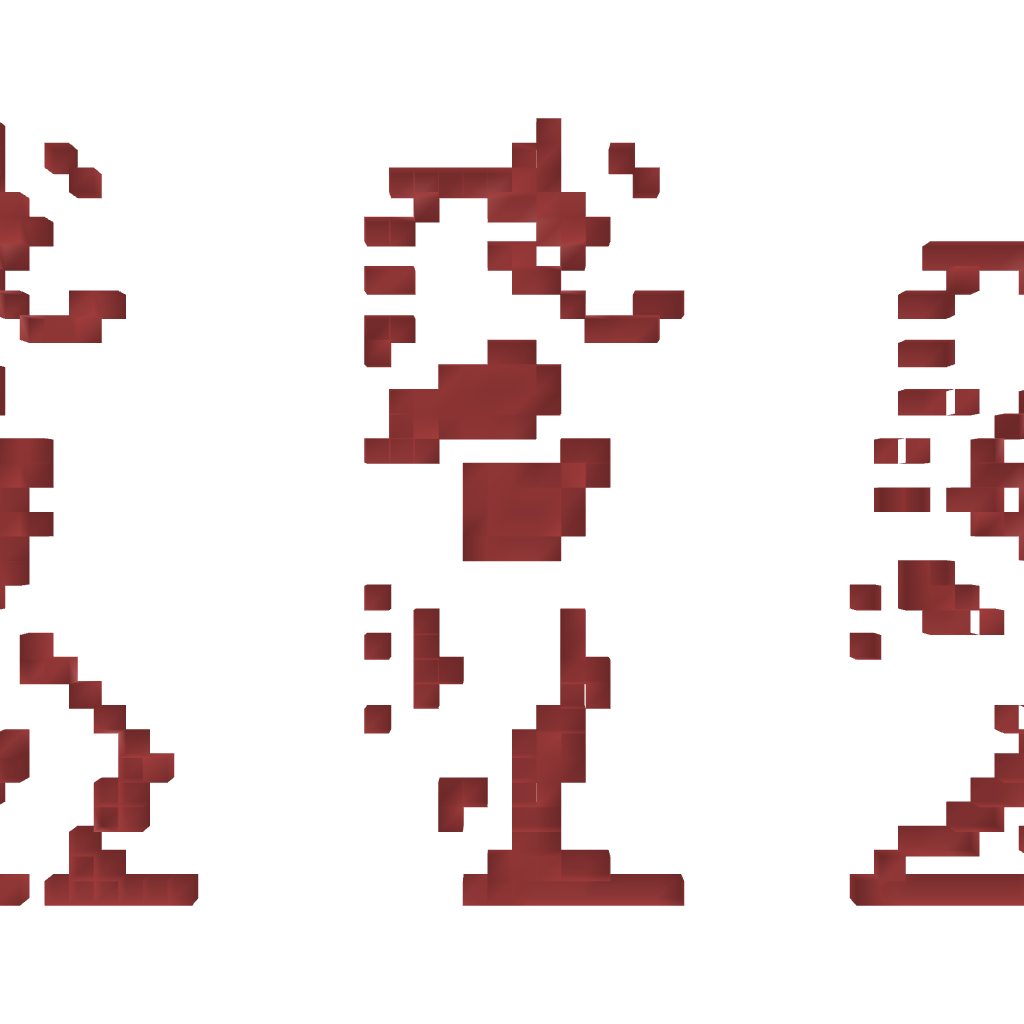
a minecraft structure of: Mermen from Castlevania 1 bad low quality